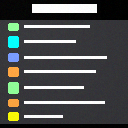
Screen state: on